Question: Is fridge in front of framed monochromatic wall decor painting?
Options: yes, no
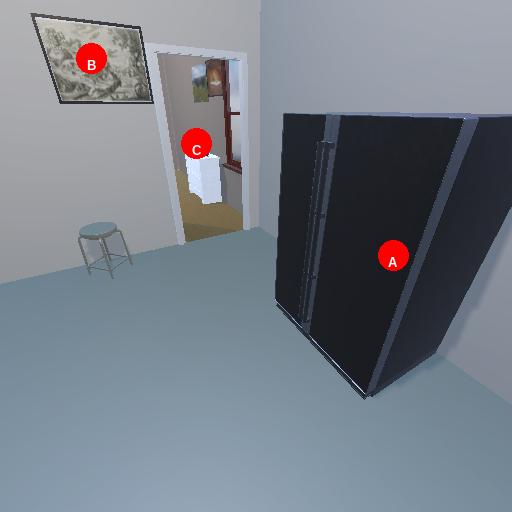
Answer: yes